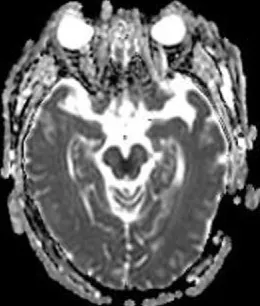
(B) The brain apparent diffusion coefficient map MRI (ADC) of the patient is shown. The "heart or V"-shaped lesion shows low intensity on ADC, consistent with acute infarction.
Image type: radiology (mri)